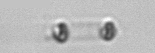
Label: Skeletonema